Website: apple
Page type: customer-info-address
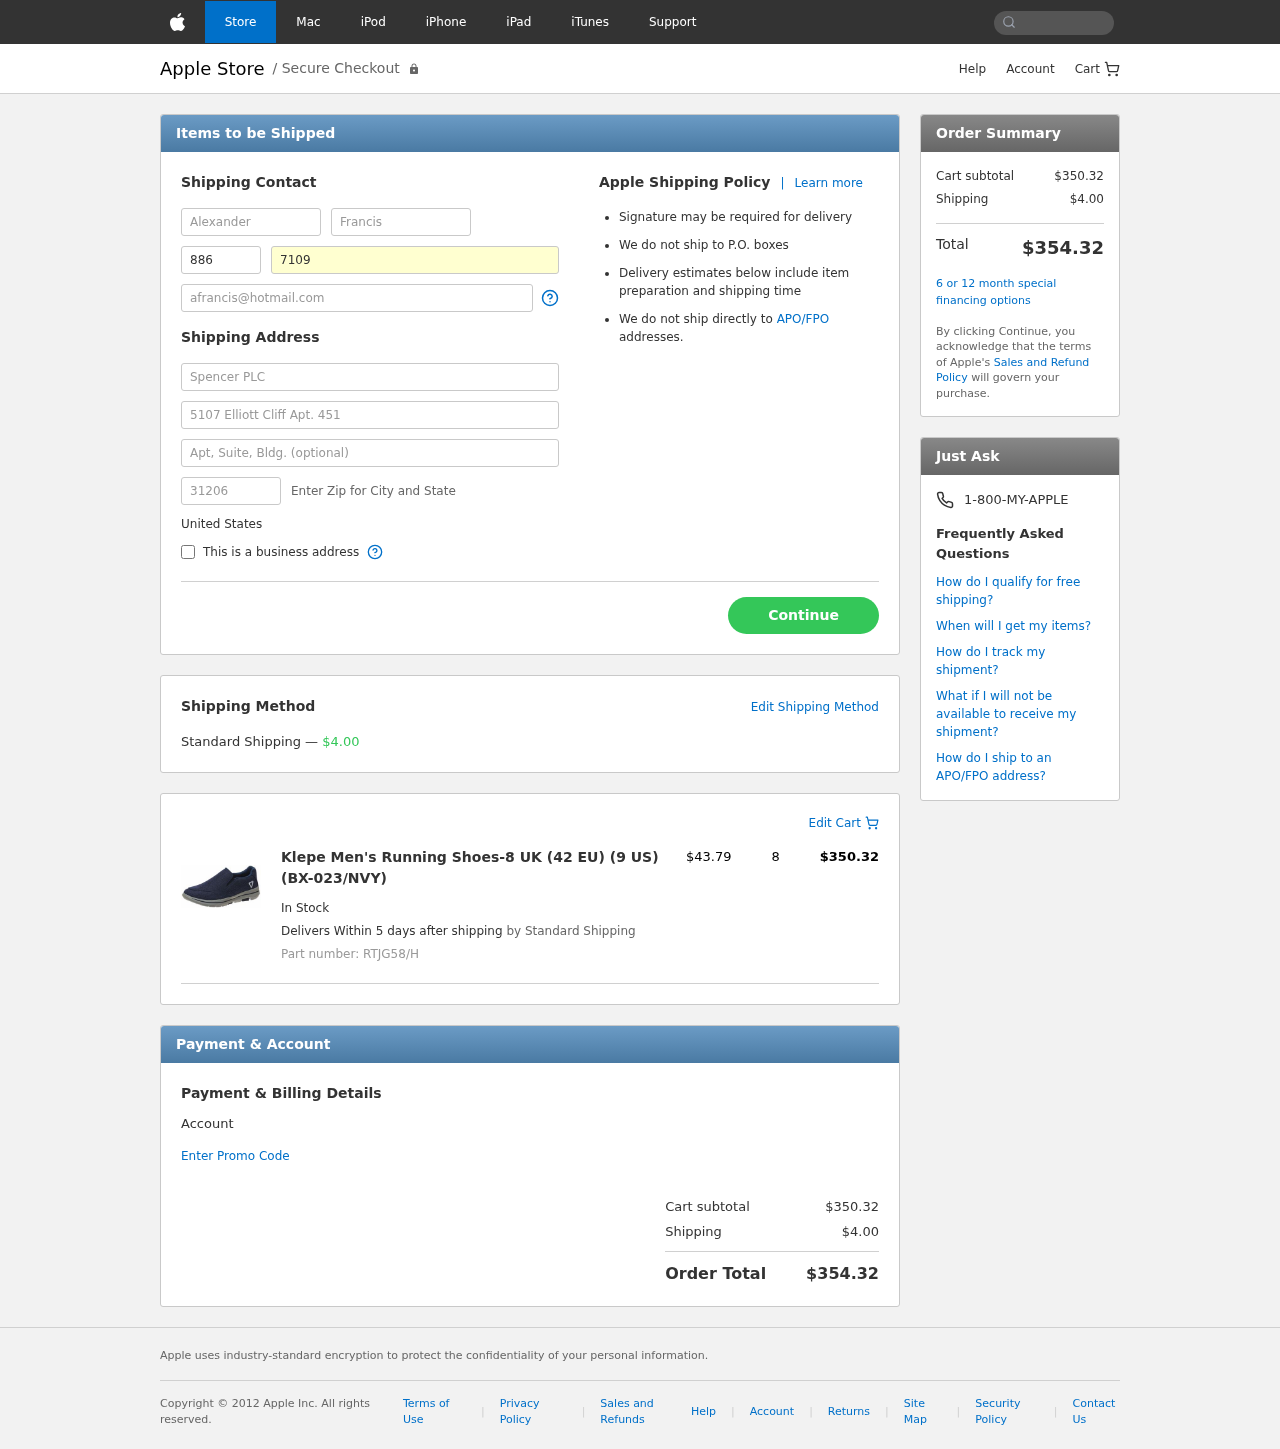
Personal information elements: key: PII_COUNTRY
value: United States
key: PII_FIRSTNAME
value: Alexander
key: PII_LASTNAME
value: Francis
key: PII_PHONE_AREA
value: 886
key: PII_PHONE_LINE
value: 7109
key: PII_EMAIL
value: afrancis@hotmail.com
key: PII_COMPANY
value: Spencer PLC
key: PII_STREET
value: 5107 Elliott Cliff Apt. 451
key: PII_POSTCODE
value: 31206
Product elements: key: PRODUCT1_NAME
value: Klepe Men's Running Shoes-8 UK (42 EU) (9 US) (BX-023/NVY)
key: PRODUCT1_PRICE
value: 43.79
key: PRODUCT1_QUANTITY
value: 8
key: PRODUCT1_SKU
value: RTJG58/H
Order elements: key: ORDER_SHIPPING_COST
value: $4.00
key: ORDER_ITEM_TOTAL
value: $350.32
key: ORDER_SUBTOTAL
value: $350.32
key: ORDER_TOTAL
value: $354.32